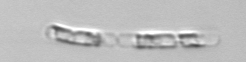
Label: Guinardia_striata